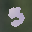
Label: 3